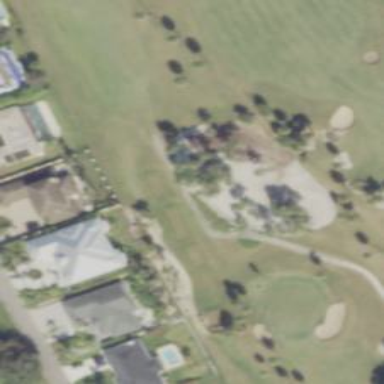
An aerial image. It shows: View of golf hole.